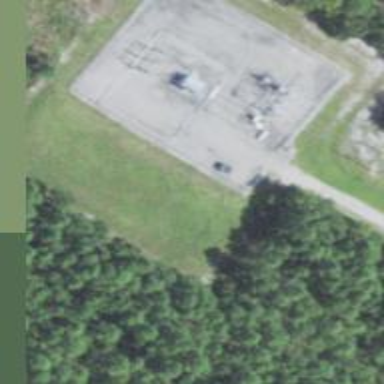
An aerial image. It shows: Distribution substation surrounded by fence.